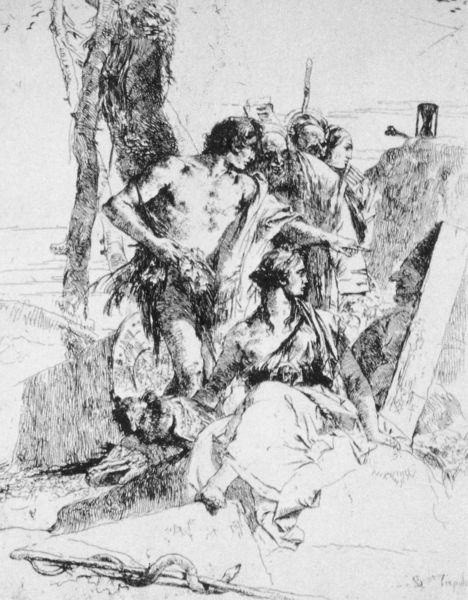
Titel: Die Auffindung von Pulcinellas Grab (Scherzi)
Künstler: Giambattista Tiepolo
Schlagwörter: baum, gruppe, mann, nackt, menschen, finger, frau, skizze, zeichnung, tot, stab, fuss, schwarzweiß, schlange, ähren, sanduhr, stundenuhr, äskulap